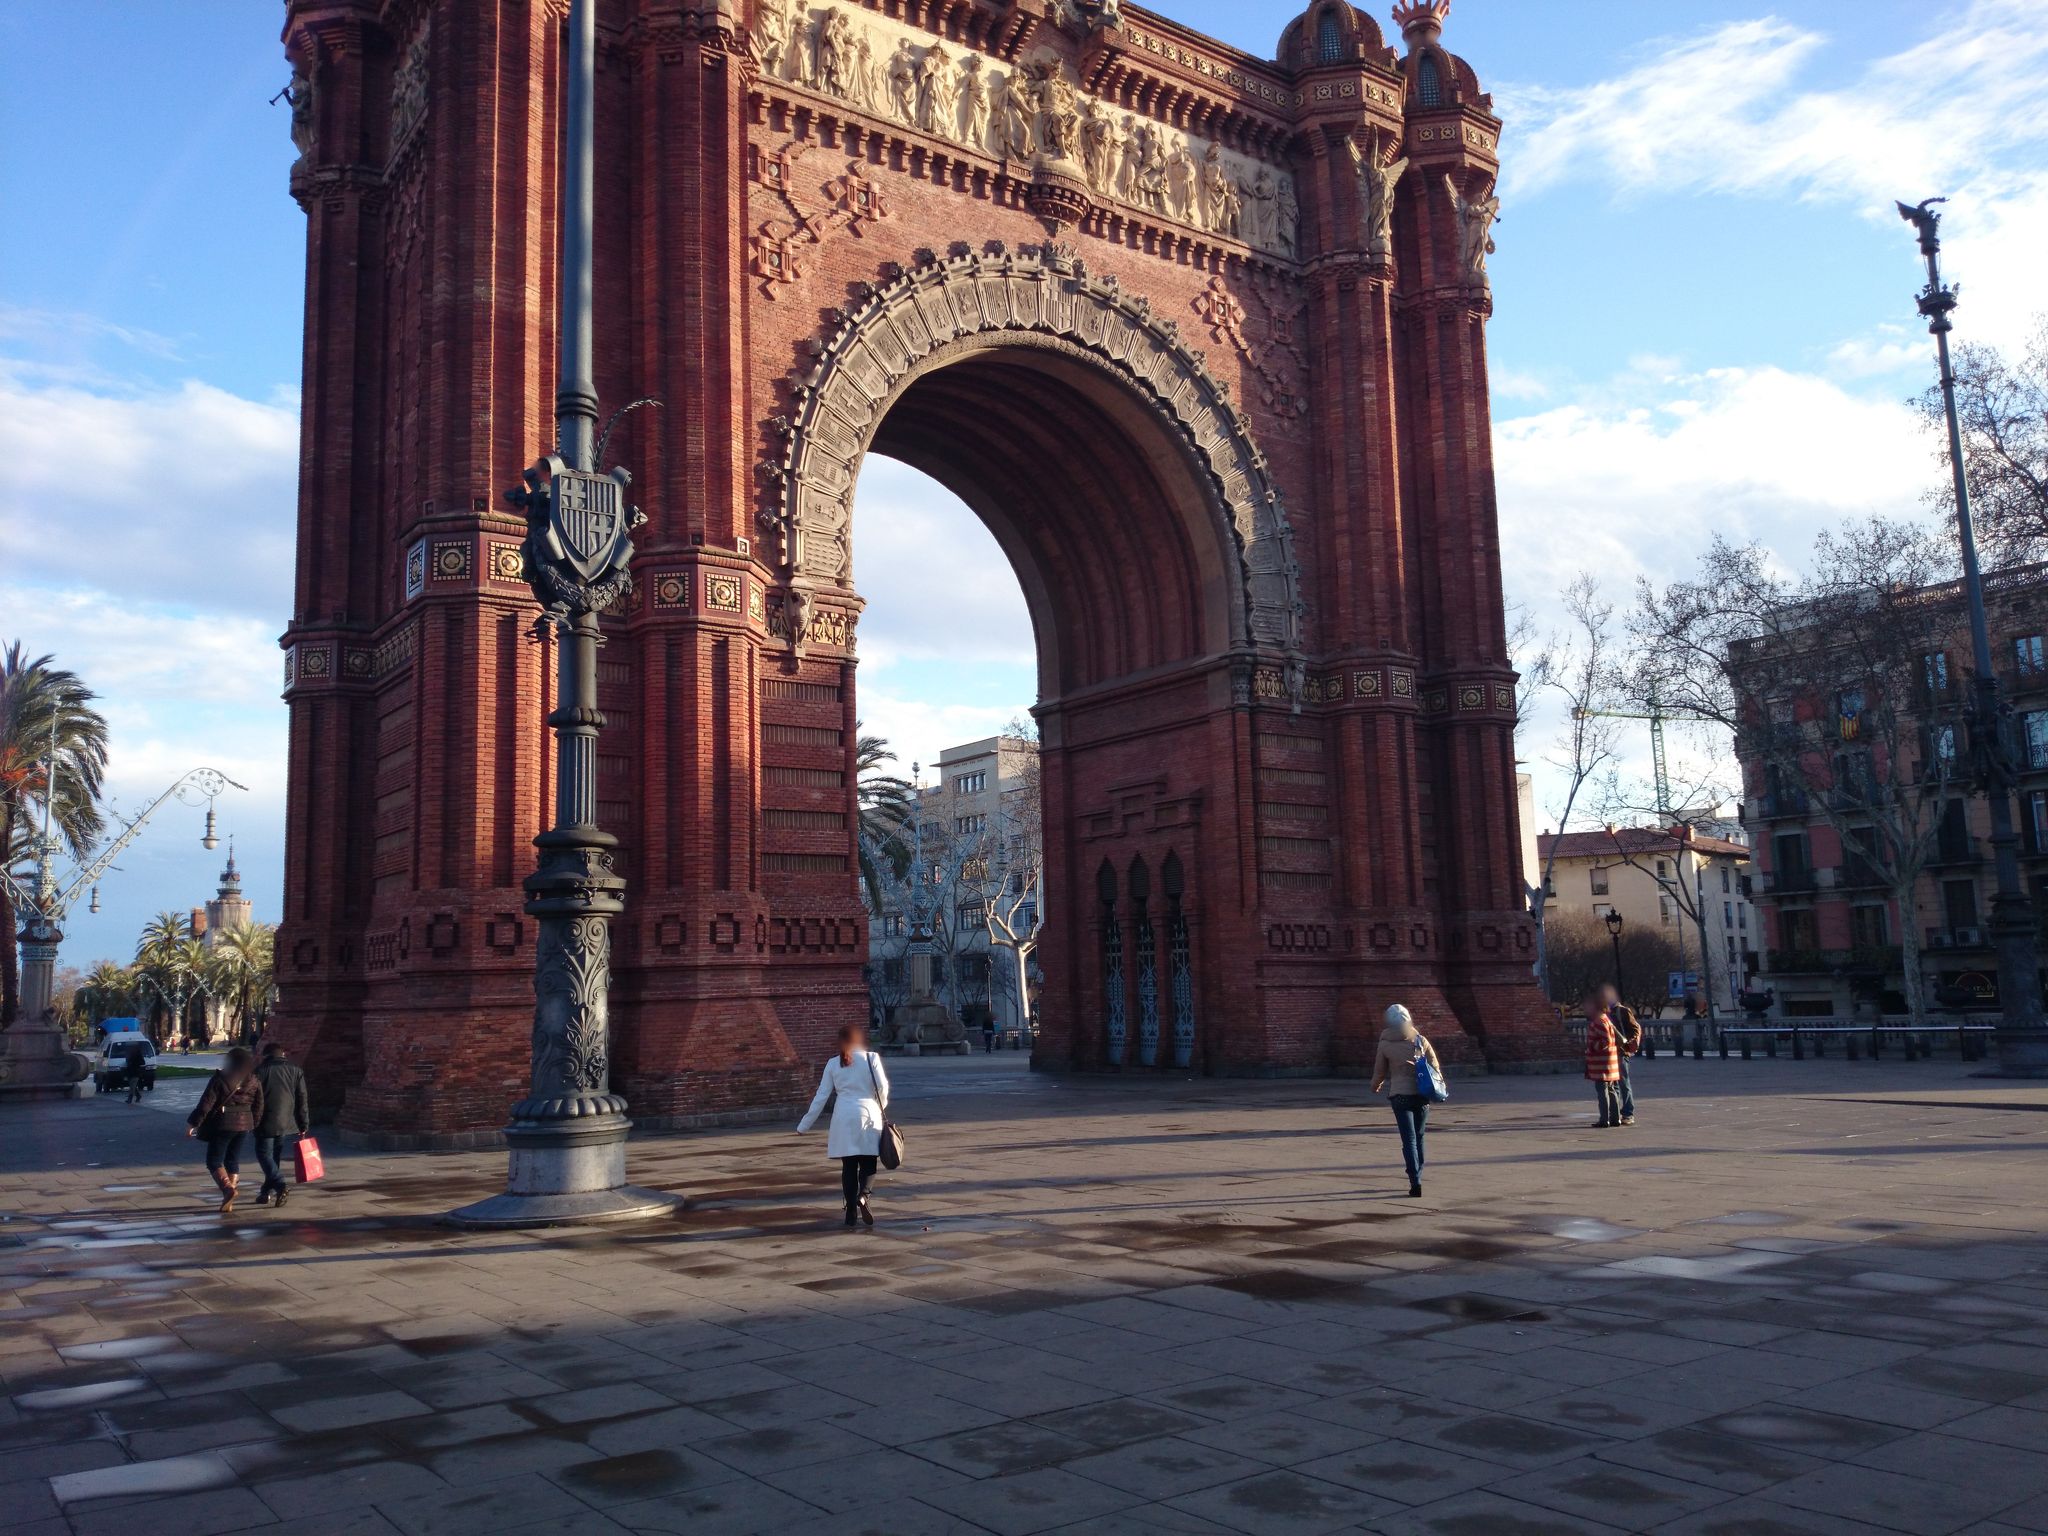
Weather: clear
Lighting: day
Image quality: good
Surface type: walking surface
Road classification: footway
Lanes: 1
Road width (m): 2
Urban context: urban centre
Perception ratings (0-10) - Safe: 1.52, Lively: 4.54, Beautiful: 3.98, Boring: 5.44, Depressing: 4.08, Wealthy: 1.5